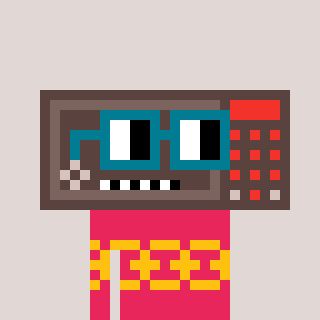
a pixel art character with square dark green glasses, a wallsafe-shaped head and a redpinkish-colored body on a warm background